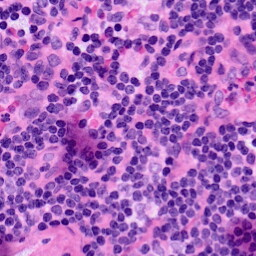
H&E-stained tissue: LymphNode